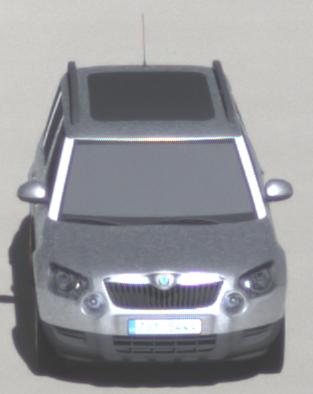
Make: Skoda
Model: Yeti 1.2 TSI
Detailed model: Yeti
Model produced from: 2009/11
Model produced until: 2011/10
Doors: 5
Color: white
Road condition: dry road
Daytime: morning or afternoon
Contrast: high contrast